Field crop: maize
Growth stage: 2
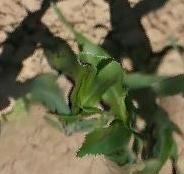
Species: maize